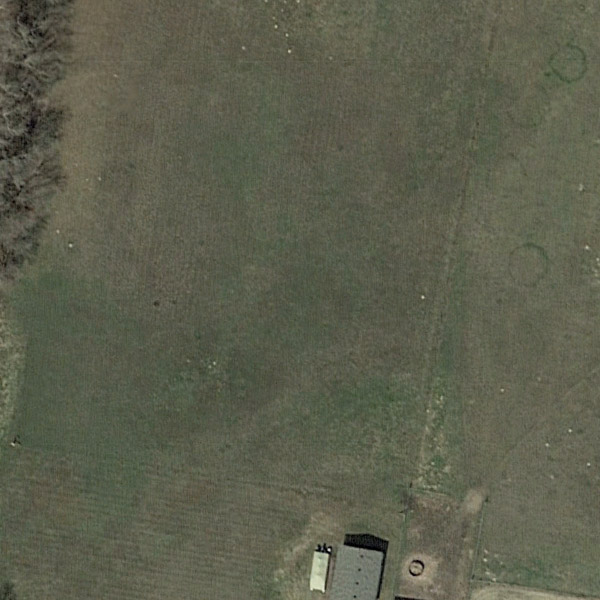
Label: Meadow